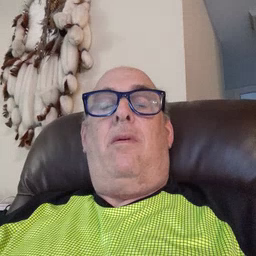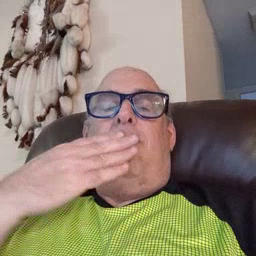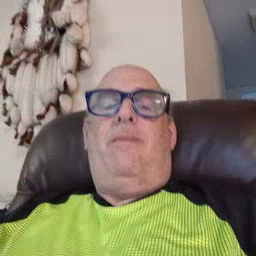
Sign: bad